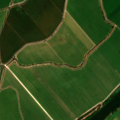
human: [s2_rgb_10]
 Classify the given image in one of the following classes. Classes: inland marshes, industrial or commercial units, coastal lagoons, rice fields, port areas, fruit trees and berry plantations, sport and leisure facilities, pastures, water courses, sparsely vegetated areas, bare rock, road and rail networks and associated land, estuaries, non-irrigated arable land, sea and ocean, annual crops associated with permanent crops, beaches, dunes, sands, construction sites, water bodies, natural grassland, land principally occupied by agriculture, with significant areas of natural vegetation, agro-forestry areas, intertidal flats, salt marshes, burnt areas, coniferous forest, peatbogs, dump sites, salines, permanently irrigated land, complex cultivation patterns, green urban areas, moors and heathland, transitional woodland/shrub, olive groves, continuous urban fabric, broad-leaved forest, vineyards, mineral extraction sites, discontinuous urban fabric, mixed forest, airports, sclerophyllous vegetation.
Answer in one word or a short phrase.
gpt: permanently irrigated land, rice fields, water courses